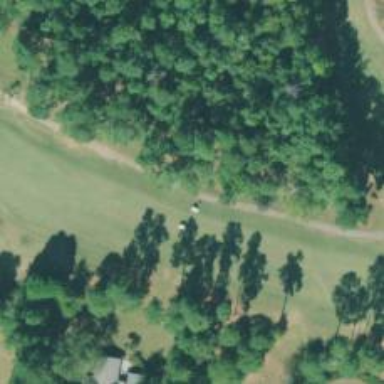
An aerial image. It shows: Path for both road and golf.